Interaction volume radius: 10 \u00c5
Interaction volume height: 15 \u00c5
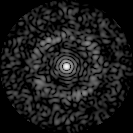
Disorder parameter: 0.8321